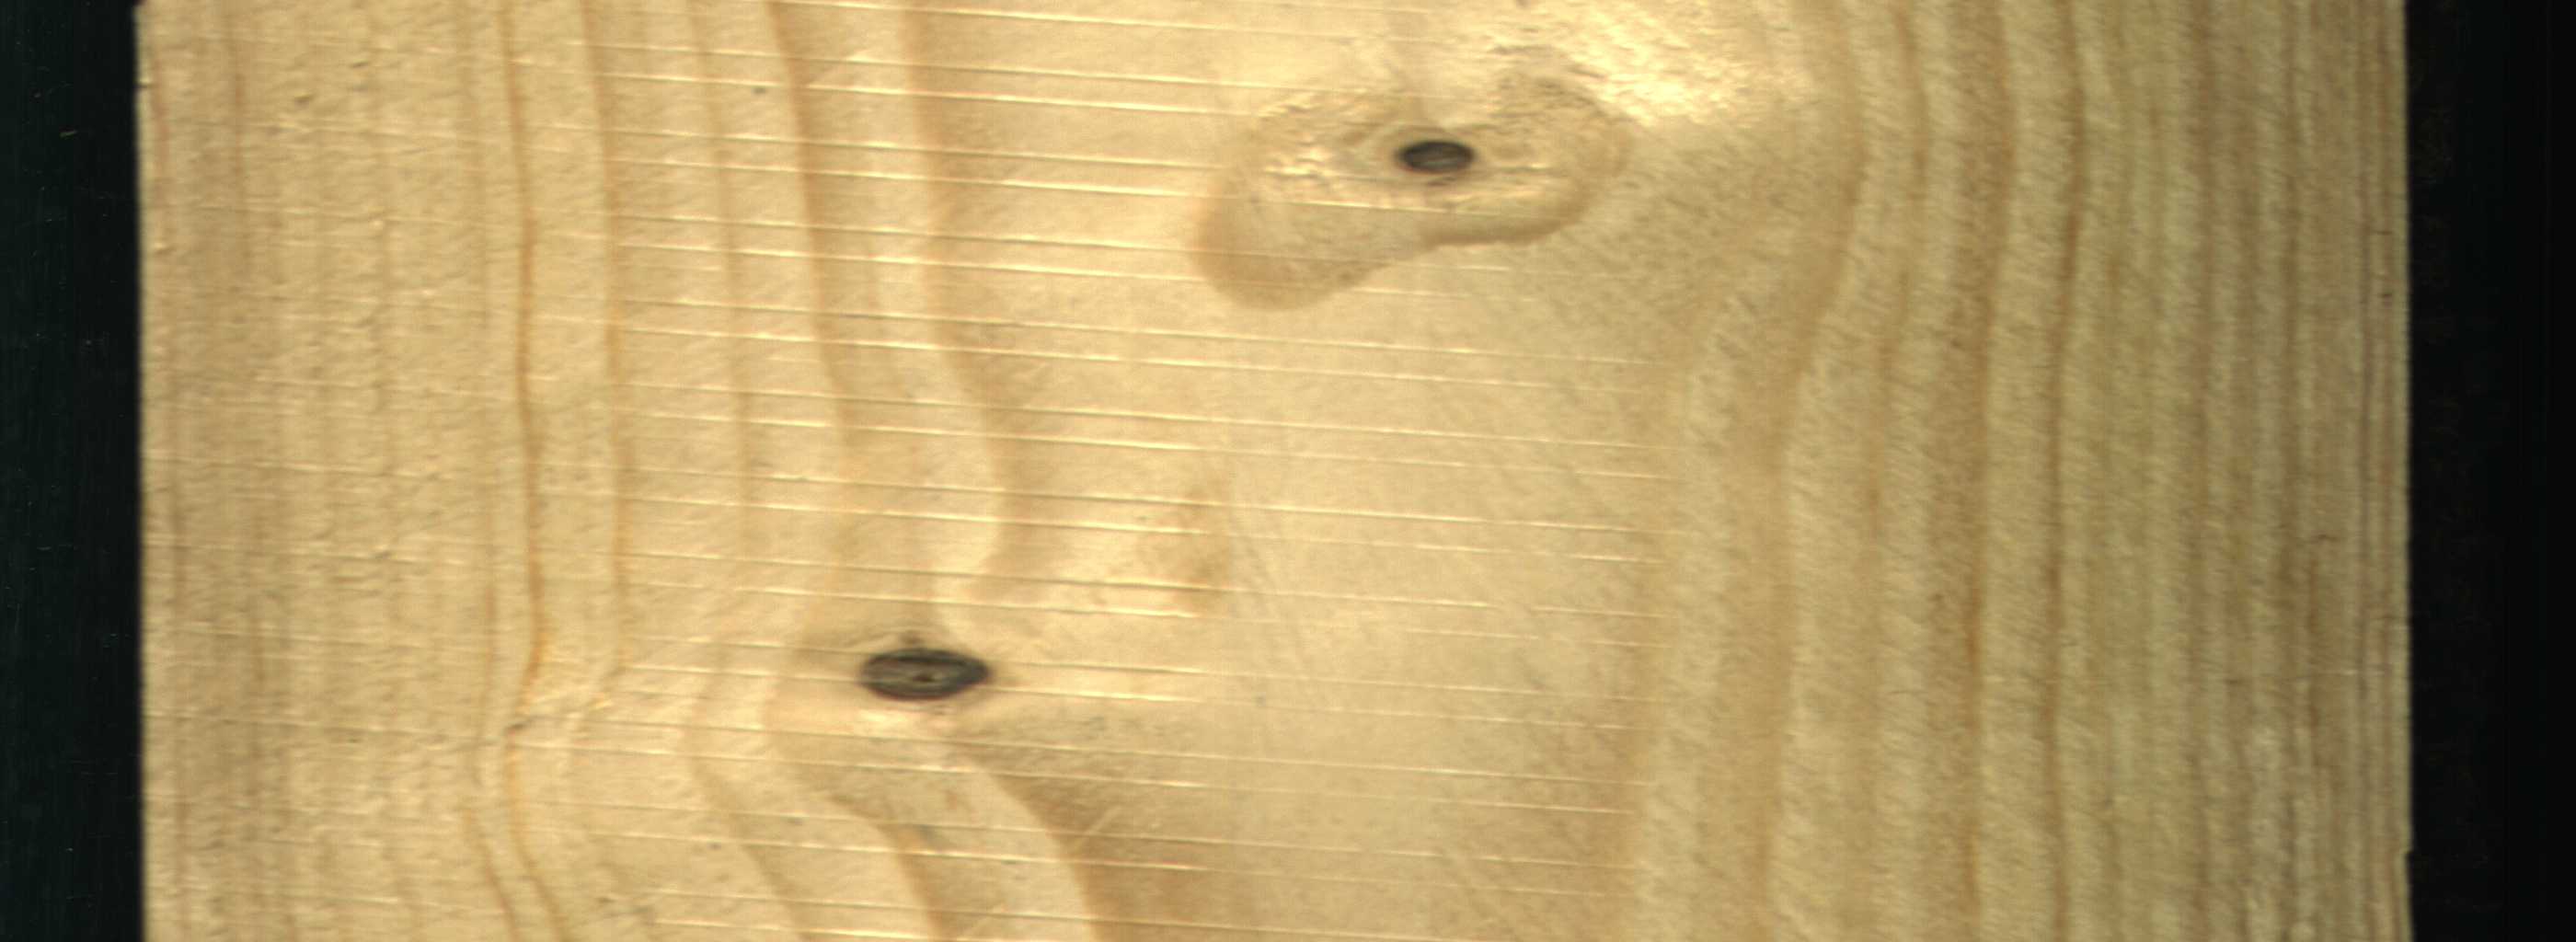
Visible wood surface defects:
Dead_Knot
Live_Knot
Live_Knot